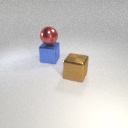
large brown metal cube to the right of large blue metal cube